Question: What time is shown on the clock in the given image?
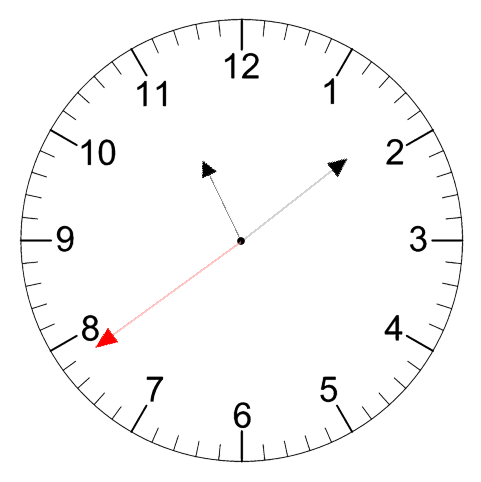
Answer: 11:08:39